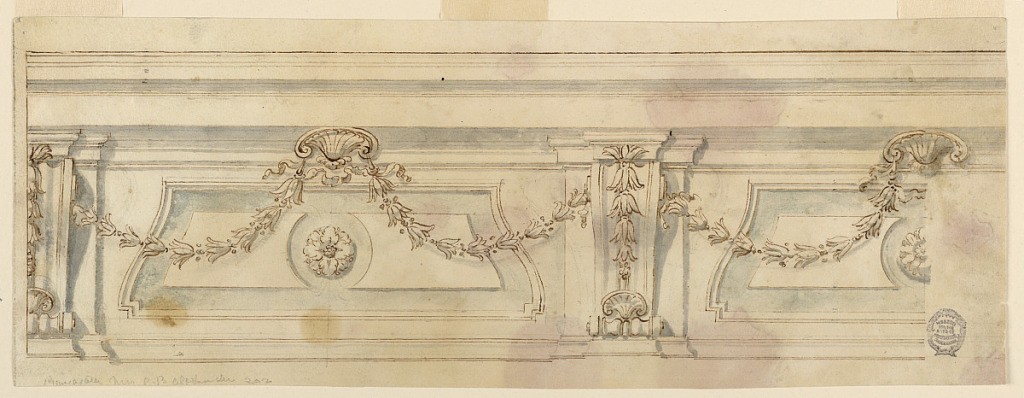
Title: Decoration of a Dado
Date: ca. 1775
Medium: Black chalk, pen and ink, brush and watercolor on paper
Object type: Drawing
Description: Horizontal rectangle showing an entablature supported by pilasters and volutes. Between these and shell ornaments, festoons are hung. Rosettes in the center of panels; one complete one shown at left and a partial one at right.